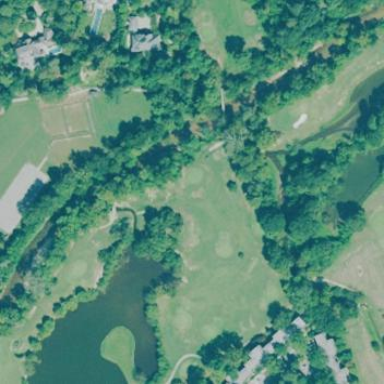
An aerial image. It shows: Golf course.